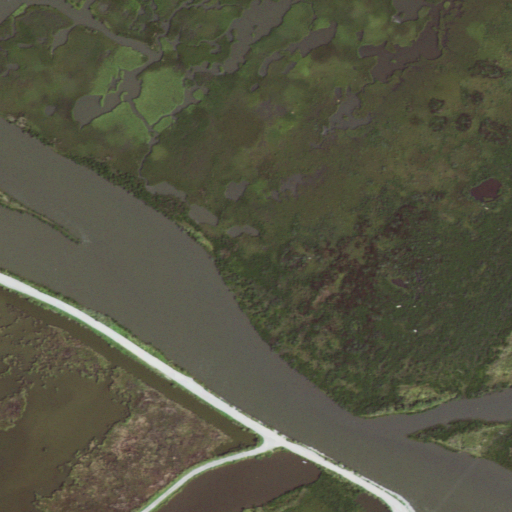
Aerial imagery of plain(s) in Louisiana named Cheniere Caminada containing herbaceous wetlands, open water, medium intensity development, low intensity development, high intensity development, and open development